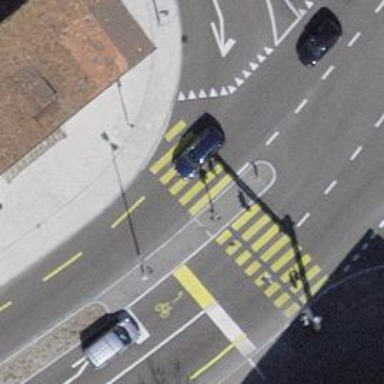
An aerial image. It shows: Traffic calming island.